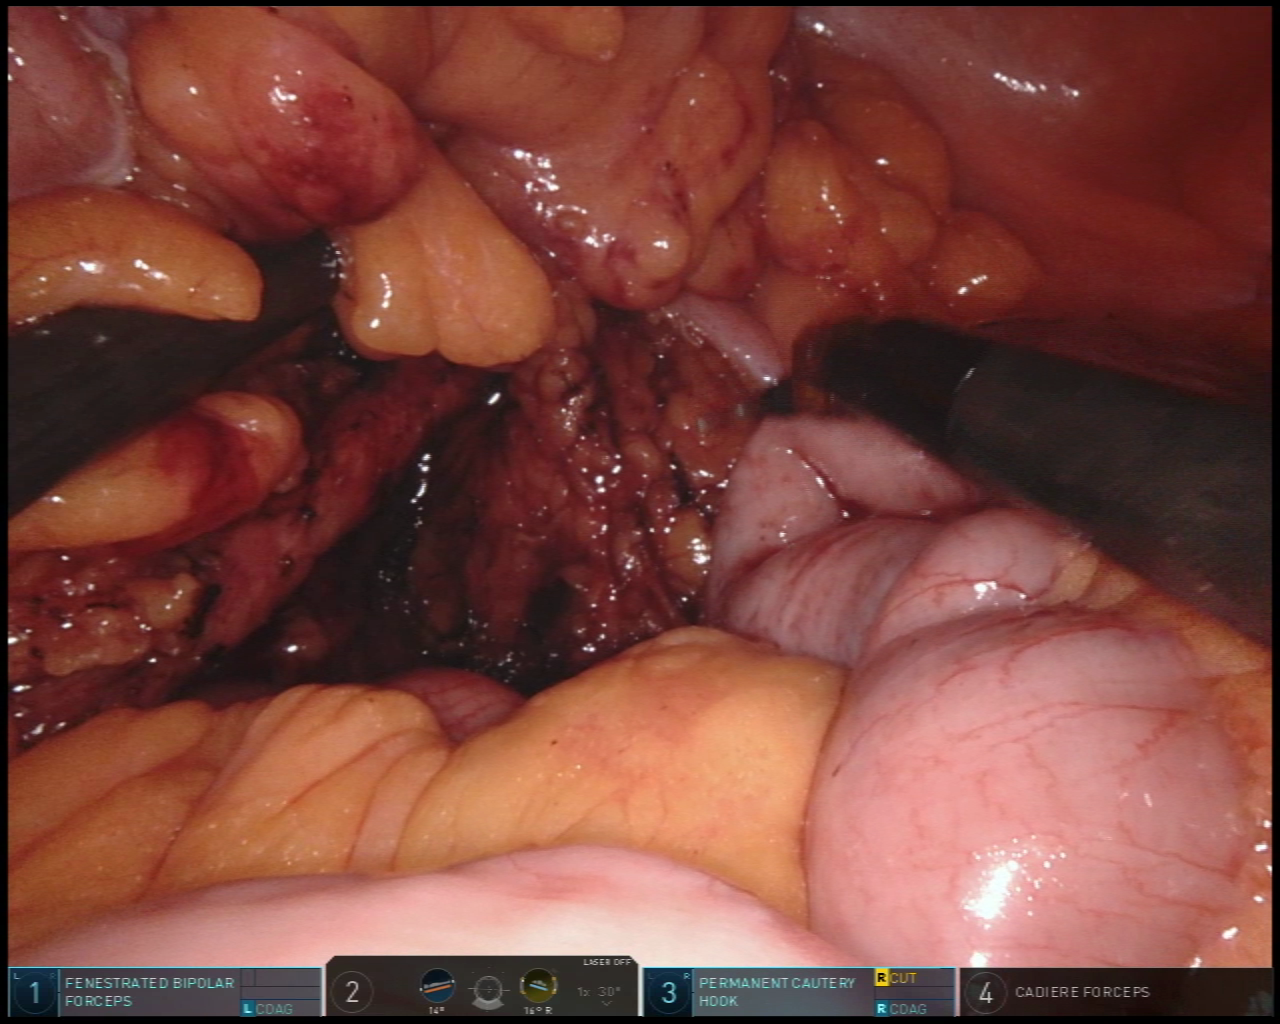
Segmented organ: small_intestine
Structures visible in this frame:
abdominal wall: yes
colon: yes
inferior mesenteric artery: no
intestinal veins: no
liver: no
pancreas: no
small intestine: yes
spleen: no
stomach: no
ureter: no
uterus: no
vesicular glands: no